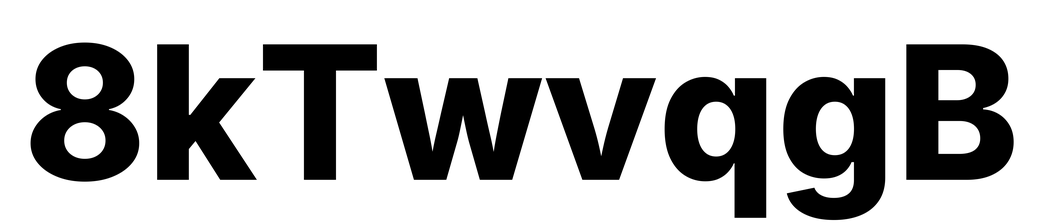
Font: Inter_ExtraBold